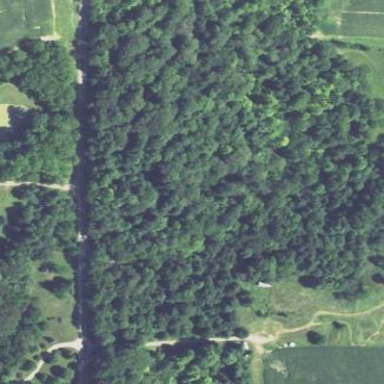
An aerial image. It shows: Forest area.